CT reconstruction: vmi40
Segmentation target: lesions
Patient: F, age 81
ISS stage: Stage 3
Metal implant: no
Axial slice:
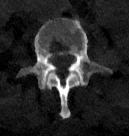
Sagittal slice:
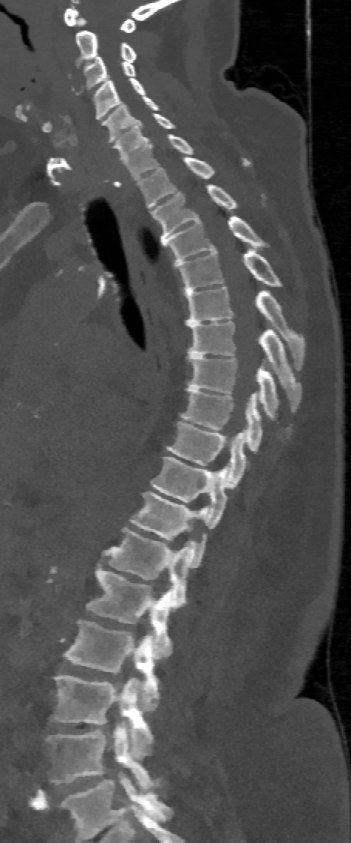